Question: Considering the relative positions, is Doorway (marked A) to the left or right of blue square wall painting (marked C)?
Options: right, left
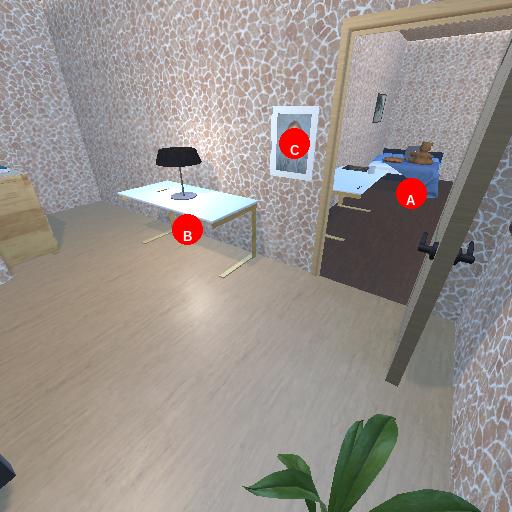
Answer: right